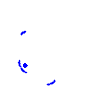
Particle: pion